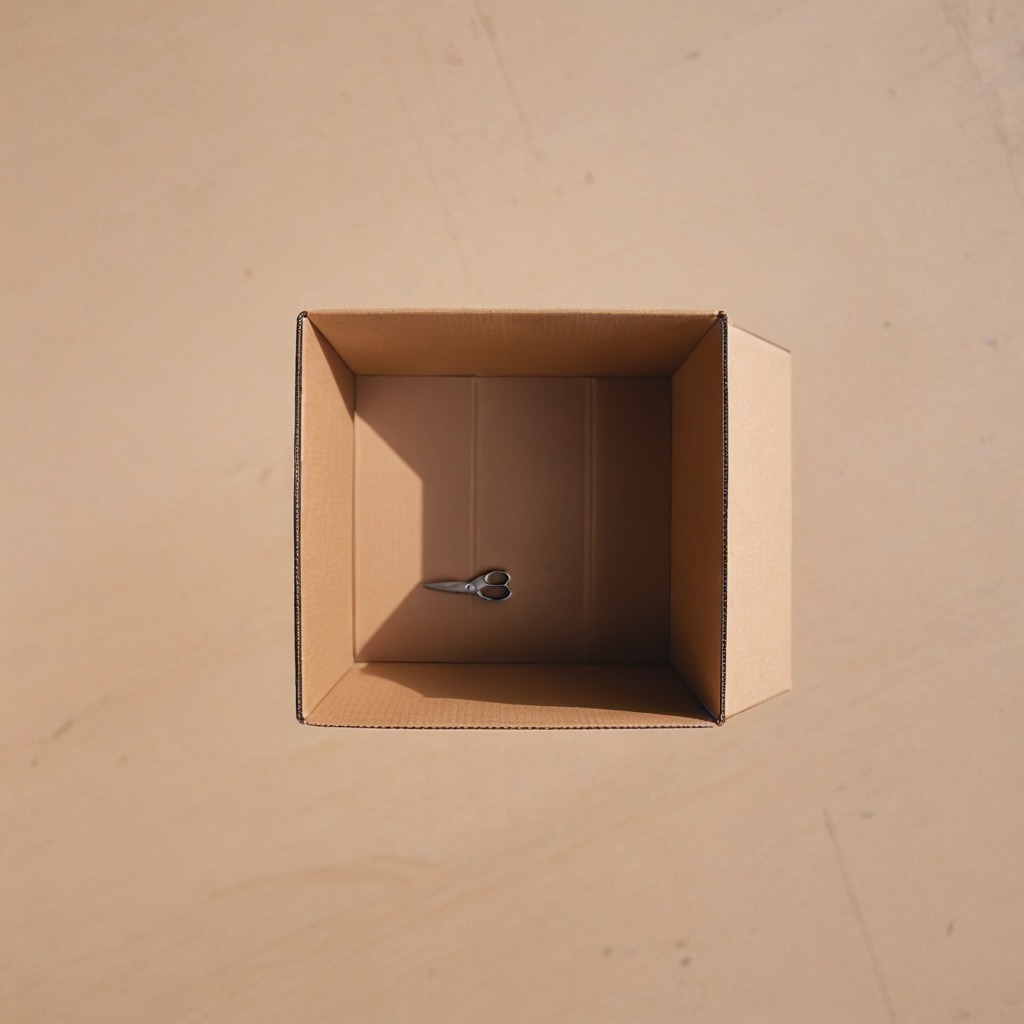
A scissor lies on the cardboard box surface in an outdoor workshop during daytime bright natural light soft shadows slightly creased but